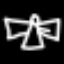
Label: angel